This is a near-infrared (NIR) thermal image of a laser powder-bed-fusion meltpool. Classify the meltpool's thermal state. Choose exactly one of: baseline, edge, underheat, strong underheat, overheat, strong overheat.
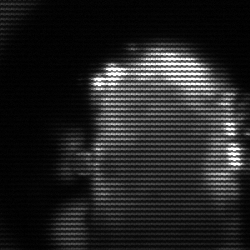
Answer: baseline